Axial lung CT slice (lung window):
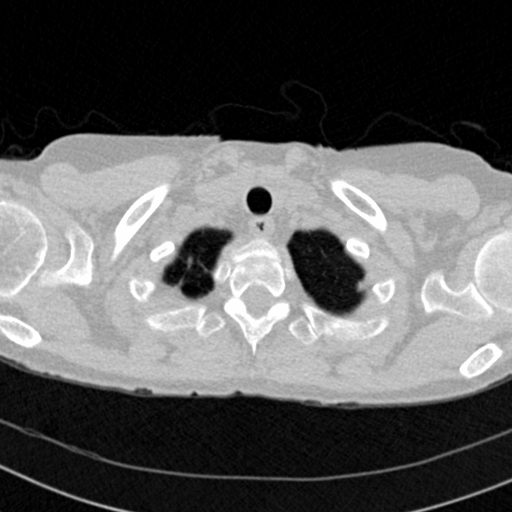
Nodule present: no